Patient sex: M
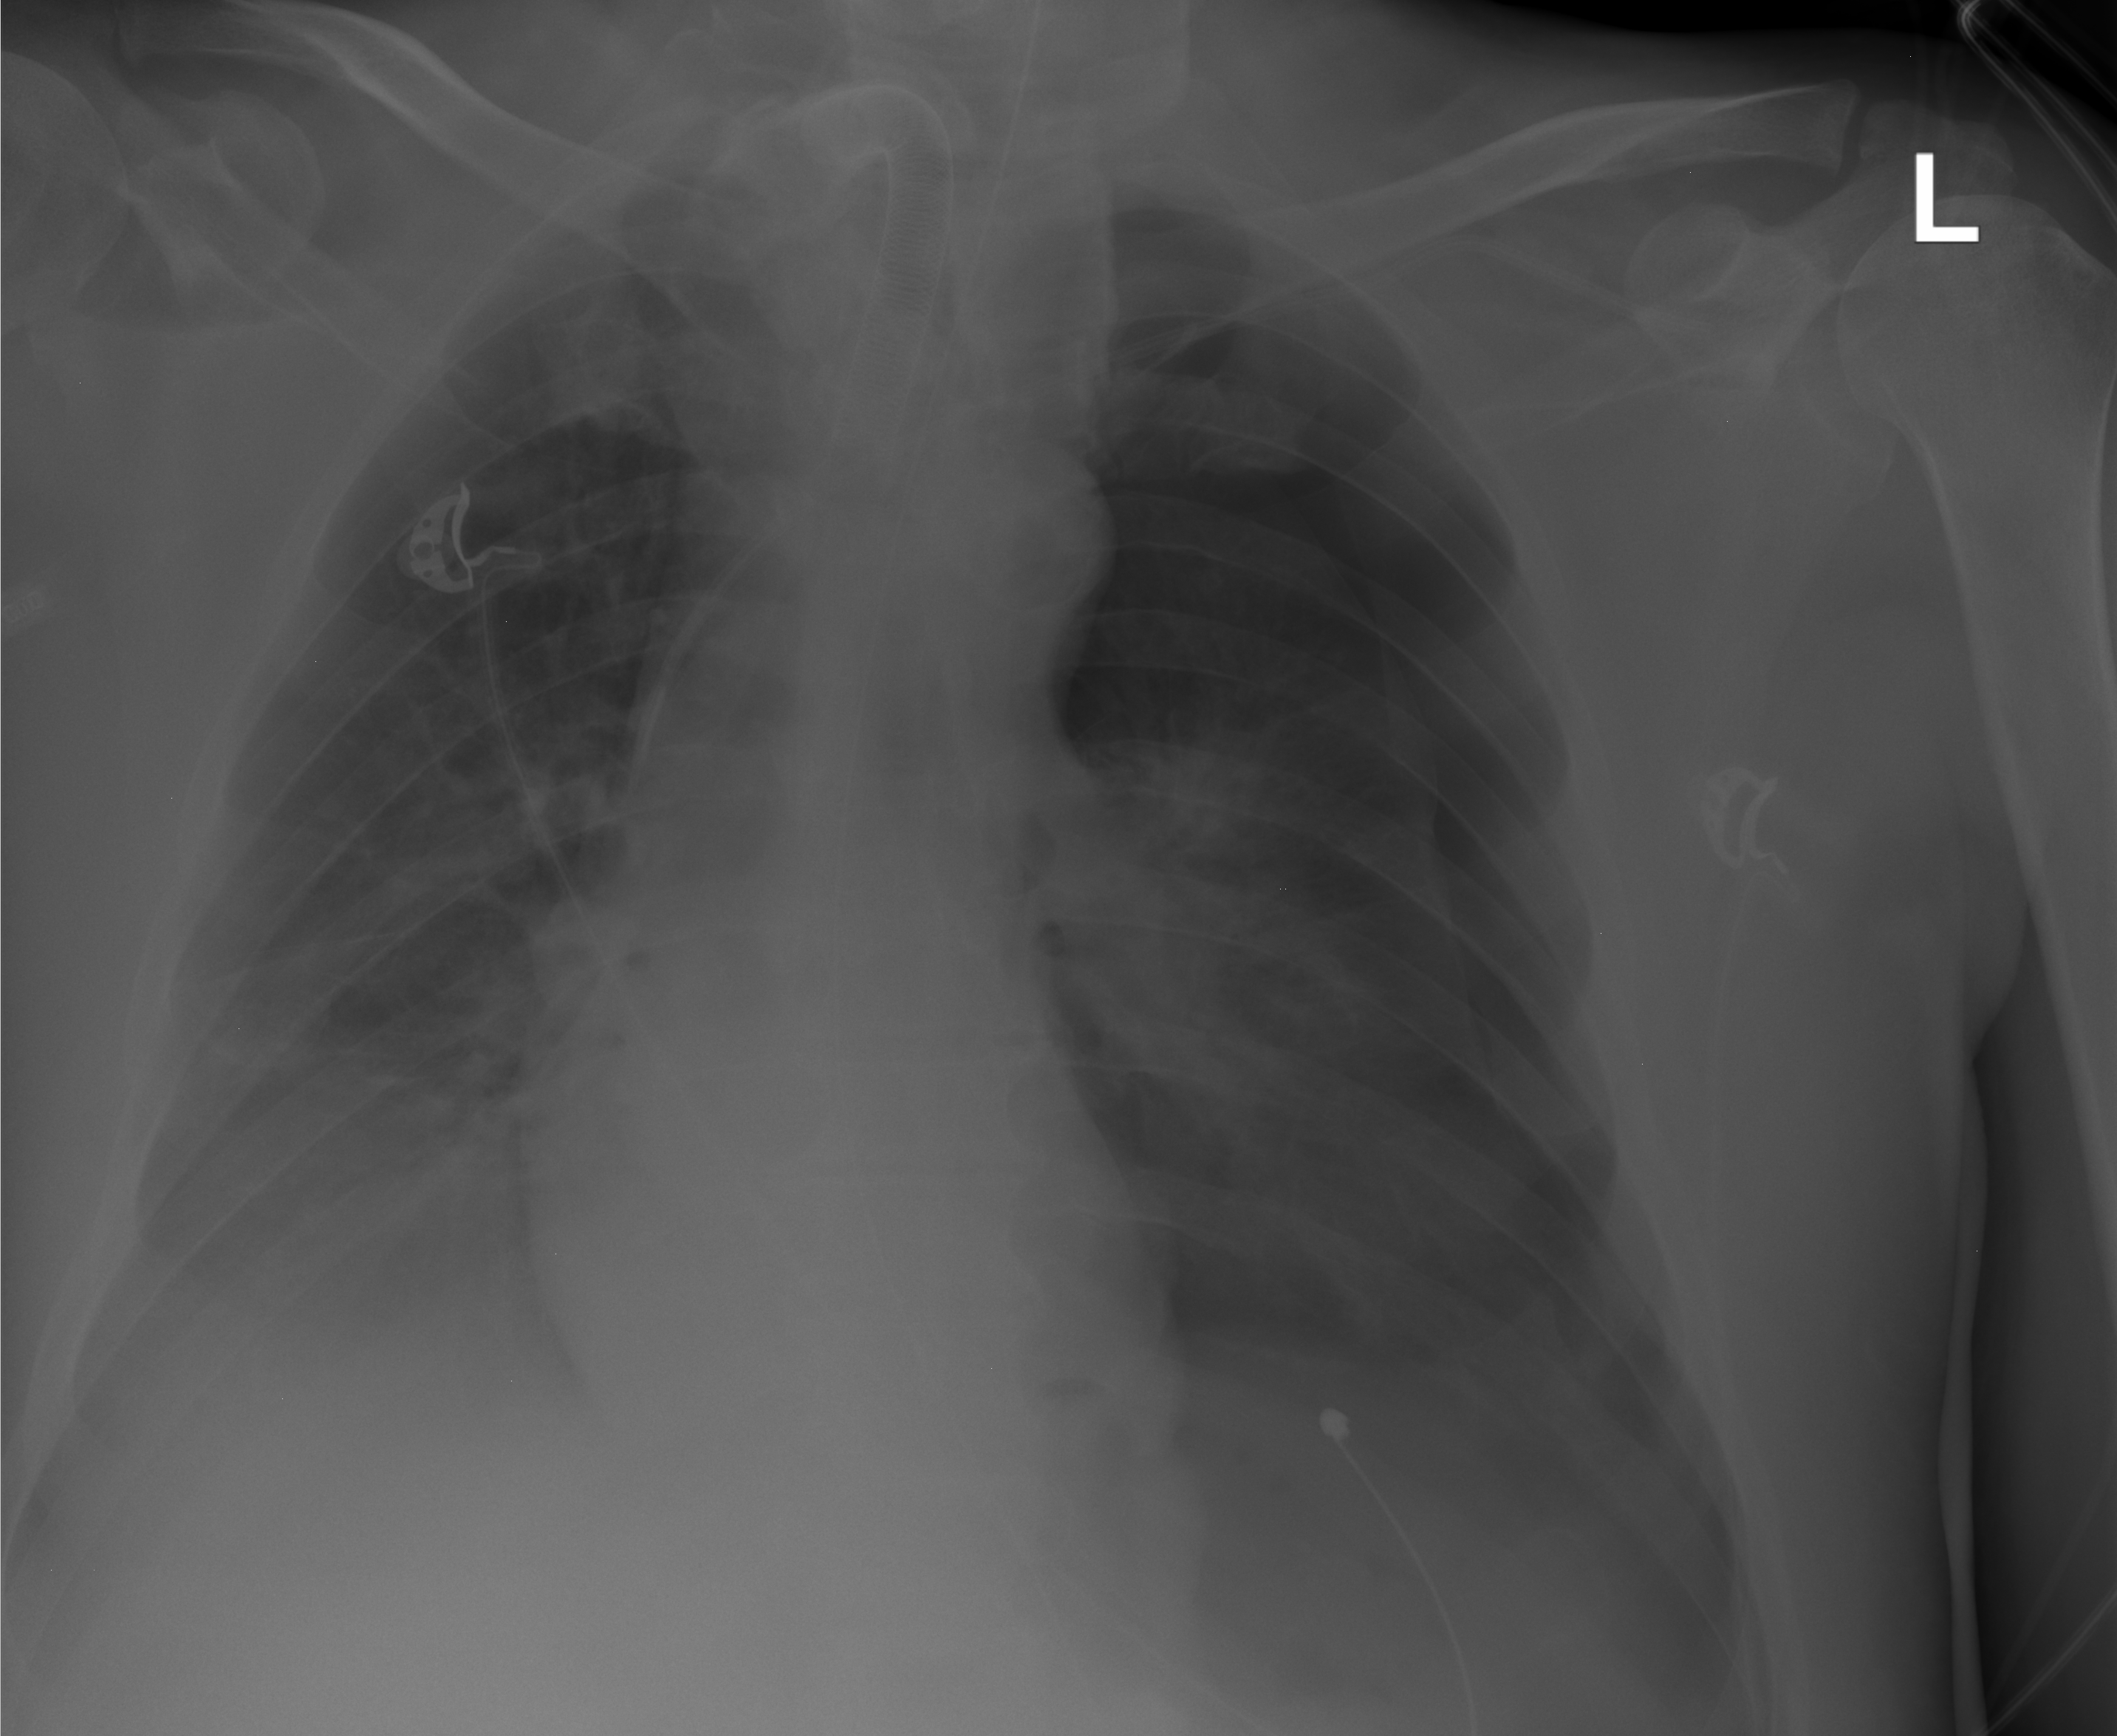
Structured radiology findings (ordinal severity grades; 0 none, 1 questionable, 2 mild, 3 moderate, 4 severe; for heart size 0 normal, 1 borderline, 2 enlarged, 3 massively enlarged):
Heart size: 0
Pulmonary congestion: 0
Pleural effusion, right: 2
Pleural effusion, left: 0
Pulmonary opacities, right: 2
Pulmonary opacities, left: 0
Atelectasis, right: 2
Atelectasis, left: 3